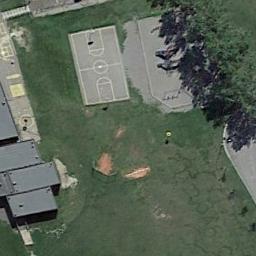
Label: basketball_court